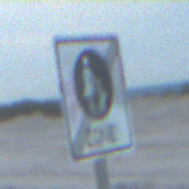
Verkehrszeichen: EndeFussgaengerzone
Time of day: SunriseSunset
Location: Outdoor (Beach)
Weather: PartlyCloudy
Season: NotSpecified
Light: Natural